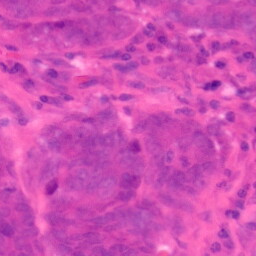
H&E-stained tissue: Colon